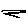
Label: zigzag